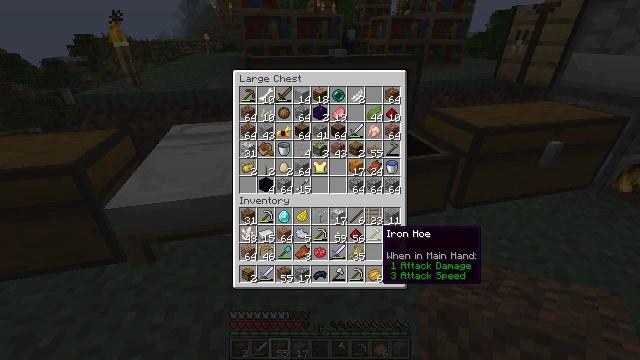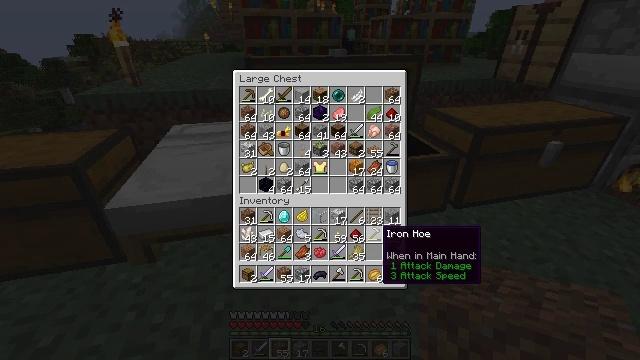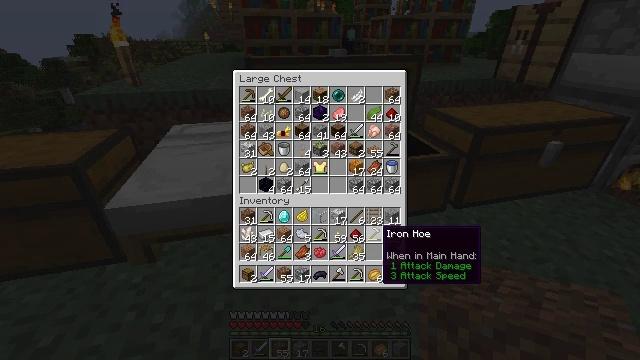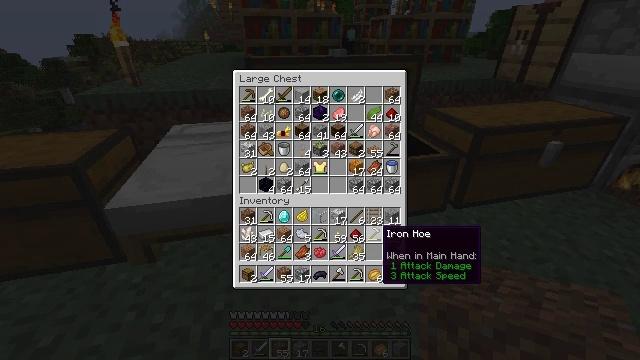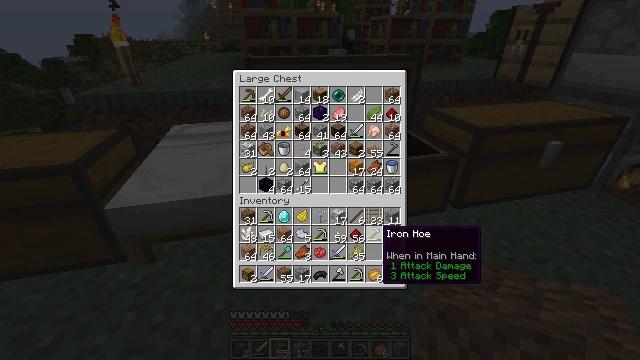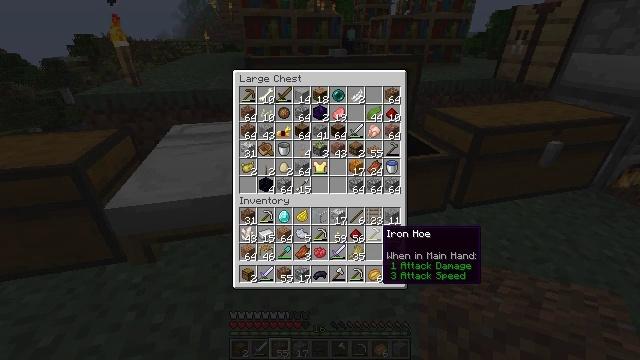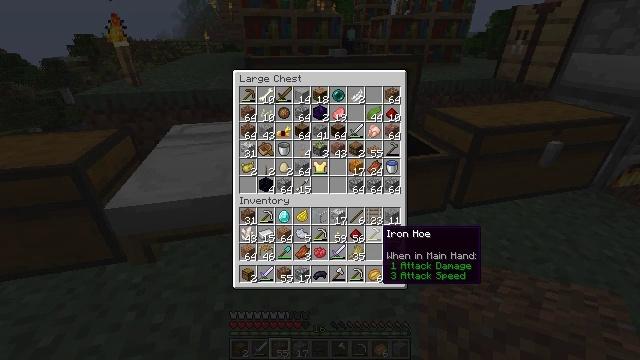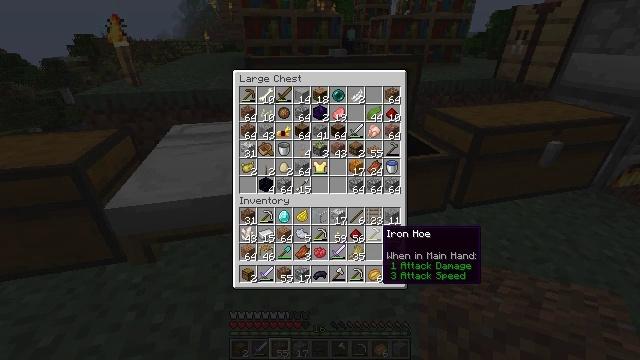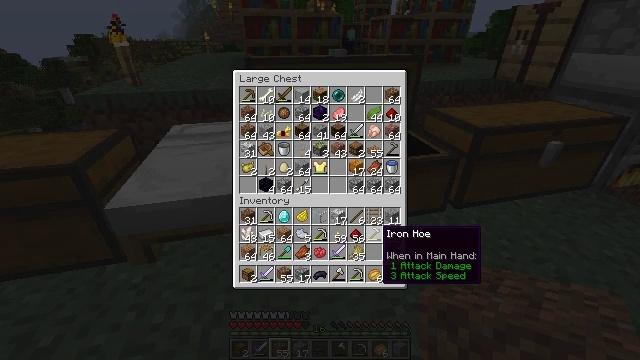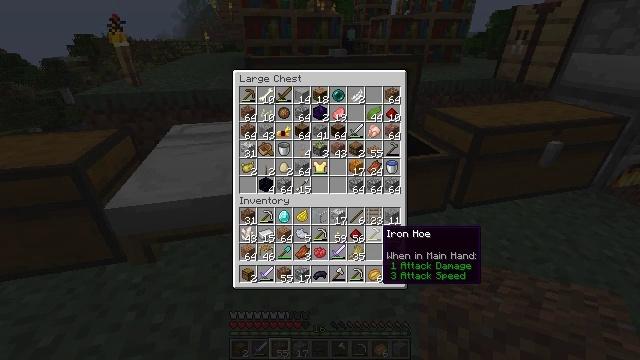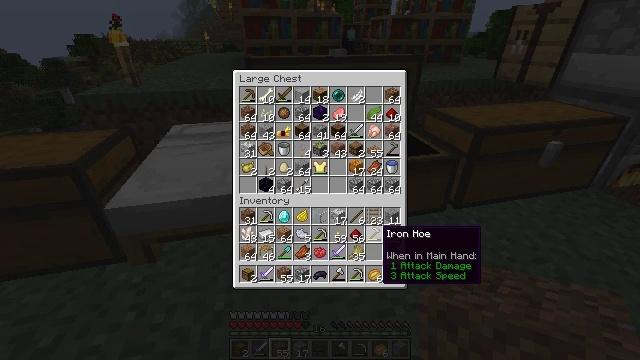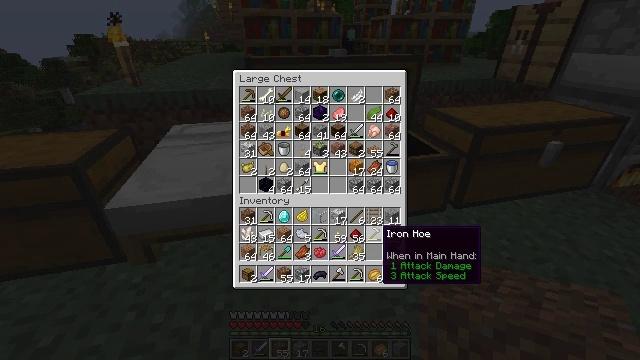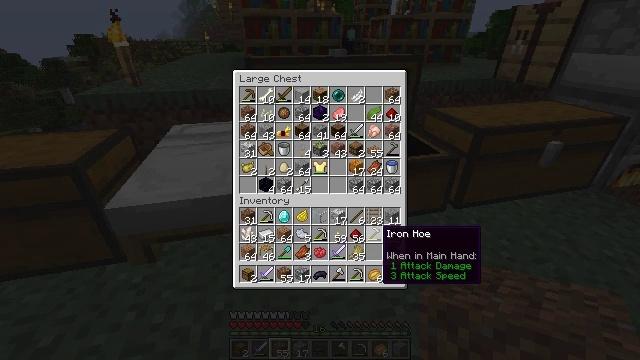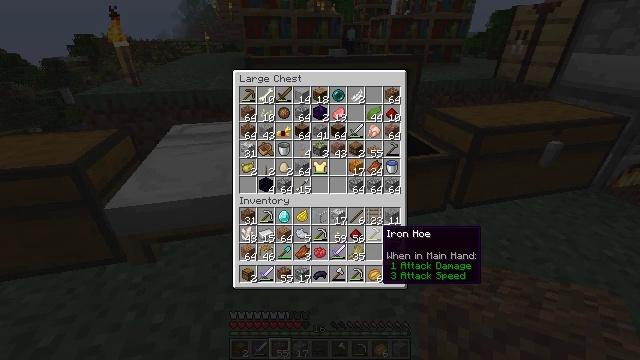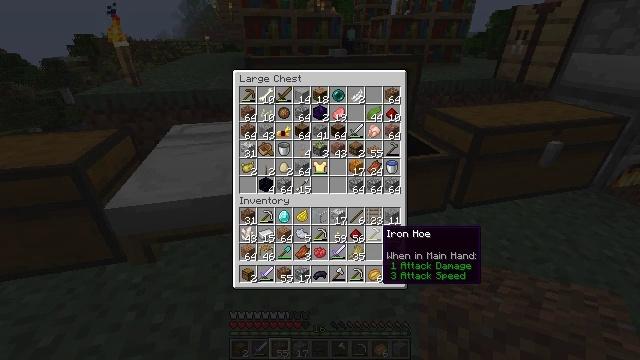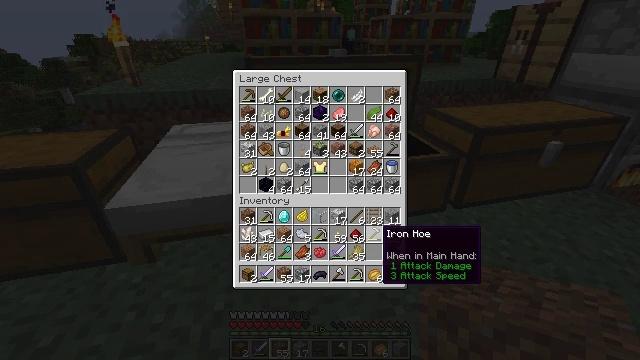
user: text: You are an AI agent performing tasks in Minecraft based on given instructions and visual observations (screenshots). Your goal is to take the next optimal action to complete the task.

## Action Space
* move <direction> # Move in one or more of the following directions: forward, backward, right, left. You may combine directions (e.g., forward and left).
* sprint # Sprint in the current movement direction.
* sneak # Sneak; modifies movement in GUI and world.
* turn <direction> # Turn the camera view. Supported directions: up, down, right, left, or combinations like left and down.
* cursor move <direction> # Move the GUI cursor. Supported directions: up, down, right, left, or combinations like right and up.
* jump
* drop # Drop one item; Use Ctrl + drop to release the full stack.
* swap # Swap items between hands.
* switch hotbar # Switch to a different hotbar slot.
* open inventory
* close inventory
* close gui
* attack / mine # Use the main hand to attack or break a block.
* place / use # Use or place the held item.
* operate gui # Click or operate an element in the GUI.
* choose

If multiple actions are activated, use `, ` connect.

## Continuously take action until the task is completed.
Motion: motion action
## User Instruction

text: Make a jungle trapdoor from jungle wood planks.
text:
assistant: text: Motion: no_op
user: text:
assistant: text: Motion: no_op
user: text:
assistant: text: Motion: no_op
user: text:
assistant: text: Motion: no_op
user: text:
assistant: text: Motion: no_op
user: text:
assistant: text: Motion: no_op
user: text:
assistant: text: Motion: no_op
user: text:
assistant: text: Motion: no_op
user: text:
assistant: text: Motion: no_op
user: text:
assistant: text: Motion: no_op
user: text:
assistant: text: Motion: no_op
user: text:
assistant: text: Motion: no_op
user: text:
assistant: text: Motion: no_op
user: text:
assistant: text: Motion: no_op
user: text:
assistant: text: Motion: no_op
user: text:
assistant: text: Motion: no_op
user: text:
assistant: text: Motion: no_op
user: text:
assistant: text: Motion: no_op
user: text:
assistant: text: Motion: no_op
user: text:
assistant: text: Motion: no_op
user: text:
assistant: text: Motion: no_op
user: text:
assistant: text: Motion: no_op
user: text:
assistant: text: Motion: no_op
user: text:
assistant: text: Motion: no_op
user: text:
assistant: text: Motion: no_op
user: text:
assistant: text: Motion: no_op
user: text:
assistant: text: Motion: no_op
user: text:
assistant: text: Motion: no_op
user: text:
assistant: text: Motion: no_op
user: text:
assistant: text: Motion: no_op